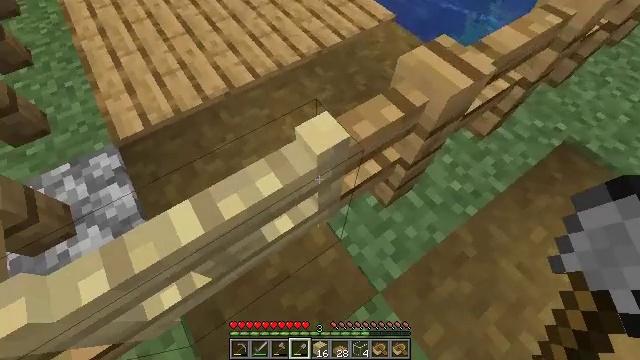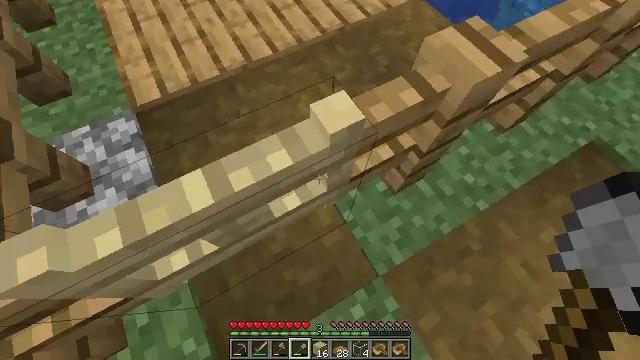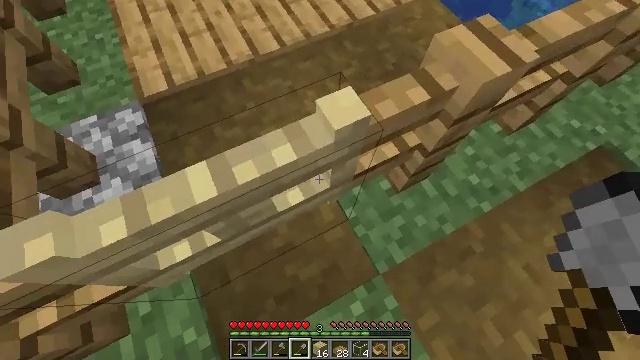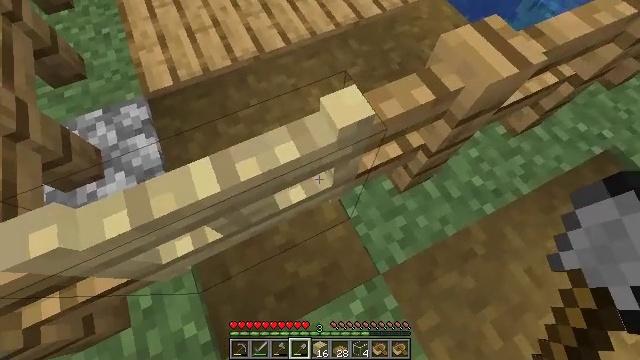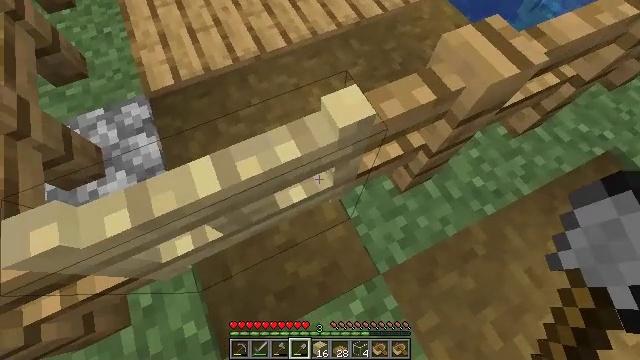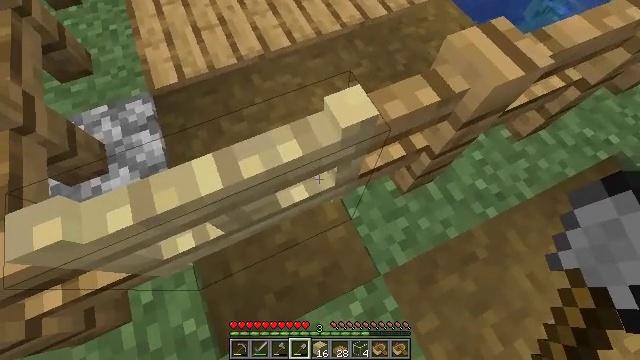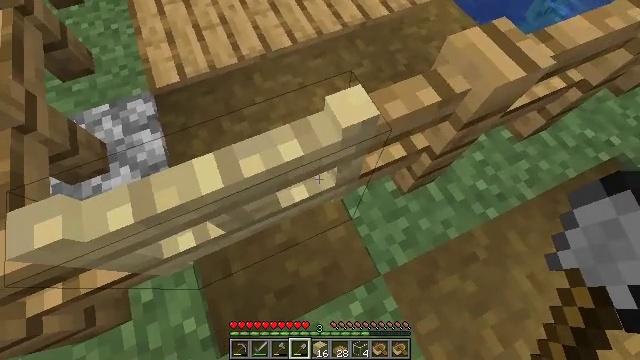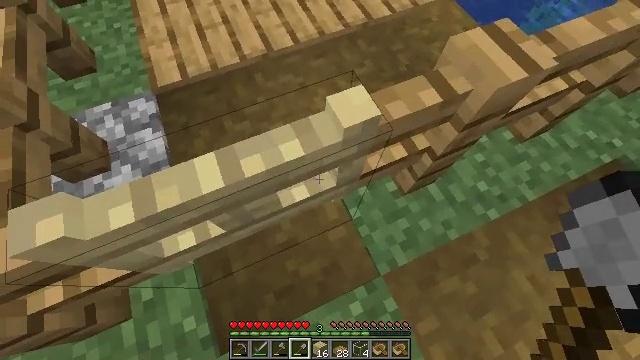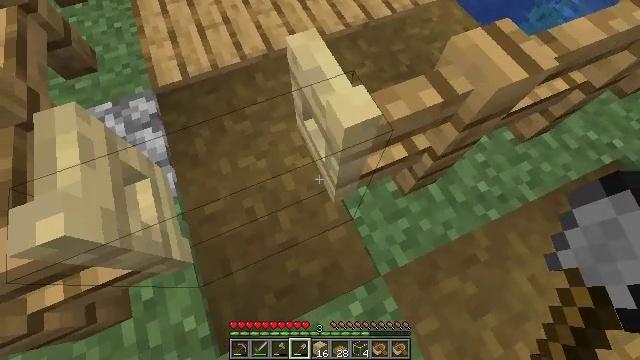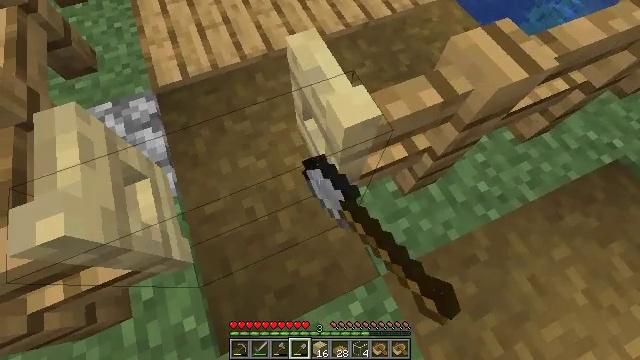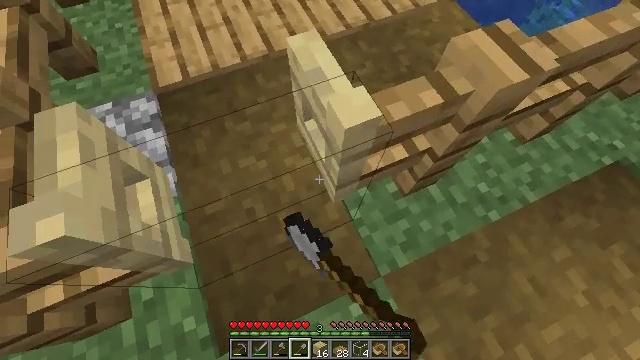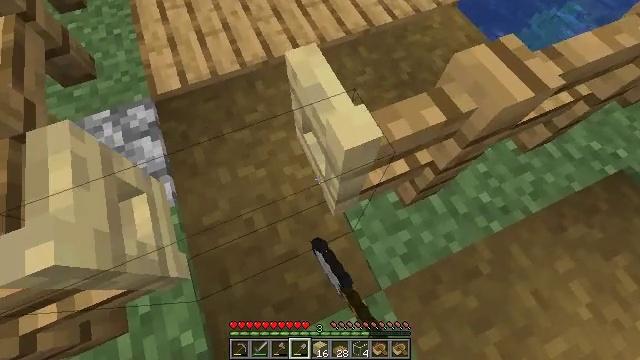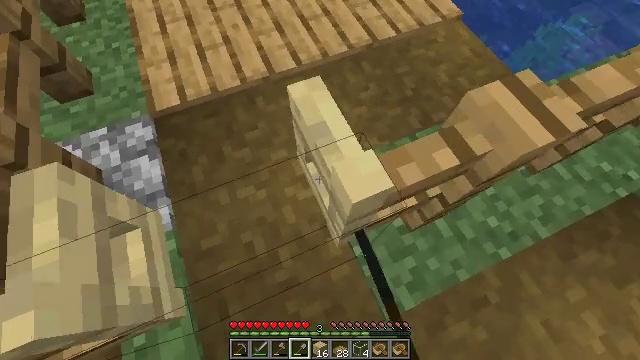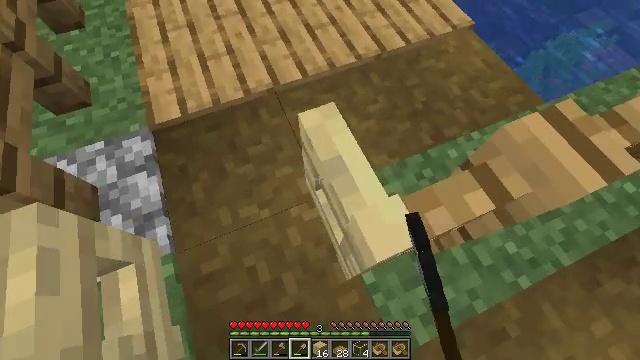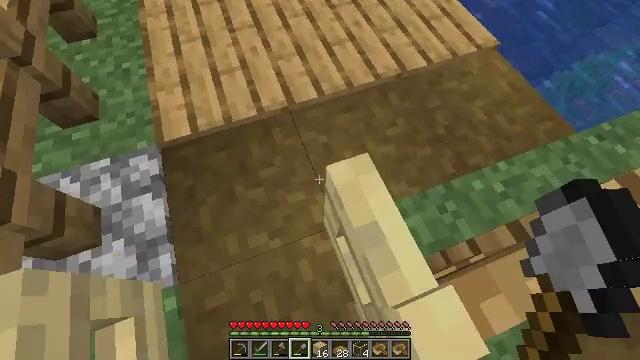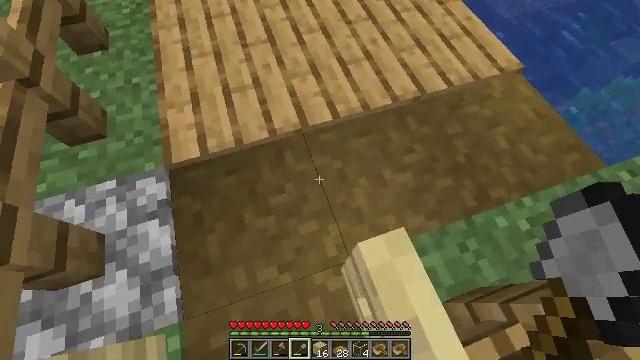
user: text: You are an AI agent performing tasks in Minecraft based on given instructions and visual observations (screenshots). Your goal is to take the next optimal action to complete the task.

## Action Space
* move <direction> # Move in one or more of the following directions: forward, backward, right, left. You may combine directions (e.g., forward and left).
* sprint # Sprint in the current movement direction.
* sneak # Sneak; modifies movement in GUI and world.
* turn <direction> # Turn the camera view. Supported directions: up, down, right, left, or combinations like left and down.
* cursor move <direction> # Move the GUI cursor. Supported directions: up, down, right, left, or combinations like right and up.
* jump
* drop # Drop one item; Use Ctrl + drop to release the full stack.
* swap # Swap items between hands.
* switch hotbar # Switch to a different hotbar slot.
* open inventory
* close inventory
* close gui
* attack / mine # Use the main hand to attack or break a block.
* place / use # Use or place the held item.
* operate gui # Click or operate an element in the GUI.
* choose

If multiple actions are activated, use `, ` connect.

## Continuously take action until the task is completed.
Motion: motion action
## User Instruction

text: Gather sugar cane for crafting.
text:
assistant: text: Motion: turn left and down
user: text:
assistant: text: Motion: turn left
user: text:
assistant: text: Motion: turn left
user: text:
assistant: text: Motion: no_op
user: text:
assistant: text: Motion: turn left
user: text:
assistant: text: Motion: no_op
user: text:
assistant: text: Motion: no_op
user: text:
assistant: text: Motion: use / place
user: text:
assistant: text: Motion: use / place
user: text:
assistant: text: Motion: no_op
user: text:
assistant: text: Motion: move forward
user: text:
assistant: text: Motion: move forward
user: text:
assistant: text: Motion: move forward
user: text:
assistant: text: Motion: move forward, turn left
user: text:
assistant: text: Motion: move forward, turn left
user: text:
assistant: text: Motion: move forward, turn left and up
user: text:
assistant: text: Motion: move forward, turn left
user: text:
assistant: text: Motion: move forward, turn left and up
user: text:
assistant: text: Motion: move forward, turn left and up
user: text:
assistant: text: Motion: move forward, turn up
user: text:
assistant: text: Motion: move forward, turn right and up
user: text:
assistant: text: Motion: move forward, turn right and up
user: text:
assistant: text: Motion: move forward, turn right and up
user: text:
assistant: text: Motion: move forward, turn right and up
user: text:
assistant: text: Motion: turn right and up
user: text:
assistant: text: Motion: turn right
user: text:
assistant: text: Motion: turn right
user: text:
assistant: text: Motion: turn right
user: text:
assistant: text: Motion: turn right
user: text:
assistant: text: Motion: turn right